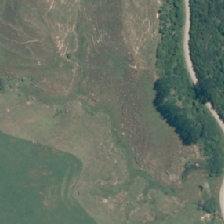
Land cover: high_producing_grassland